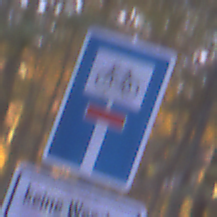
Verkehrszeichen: SackgasseRadverkehrDurchlaessig
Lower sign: HinweisGeaenderteVorfahrtVerkehrsfuehrungVerkehrsregelung3
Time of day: Night
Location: Outdoor (Suburban)
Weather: PartlyCloudy
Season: NotSpecified
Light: Artificial